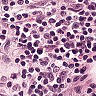
Metastatic tissue present: no